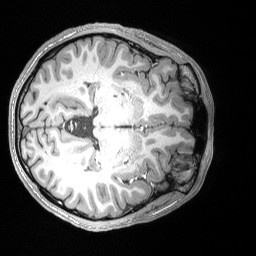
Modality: T1w
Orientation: axial
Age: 31
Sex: male
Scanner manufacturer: siemens
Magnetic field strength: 3 T
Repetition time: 2.53 s
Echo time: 0.00164 s